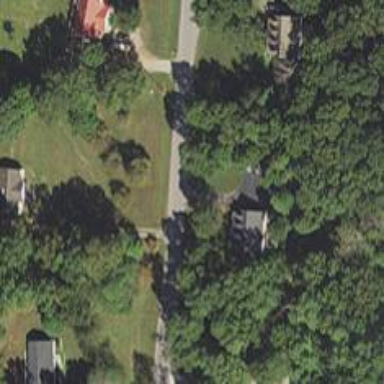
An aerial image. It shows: Driveway.